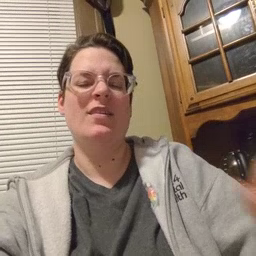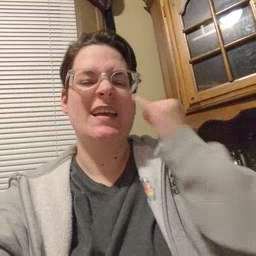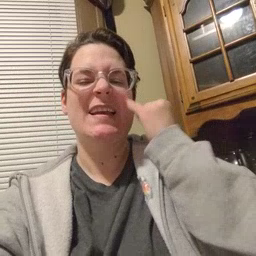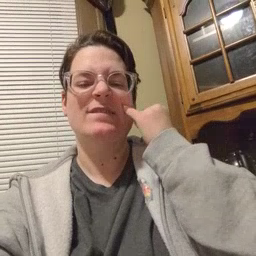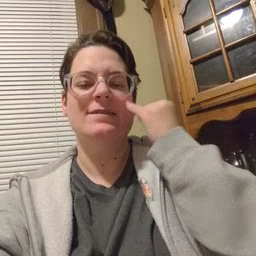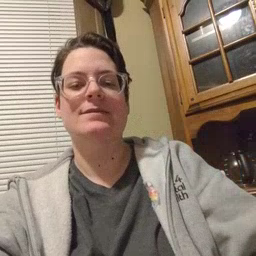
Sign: if